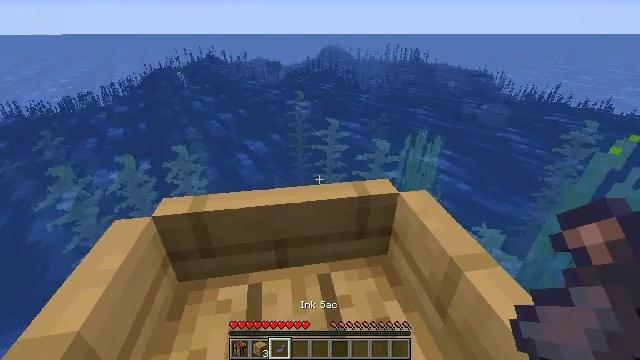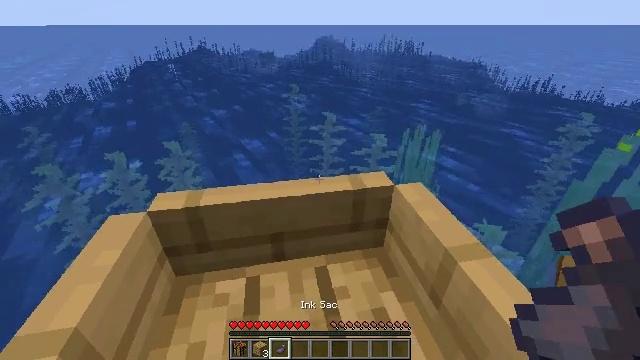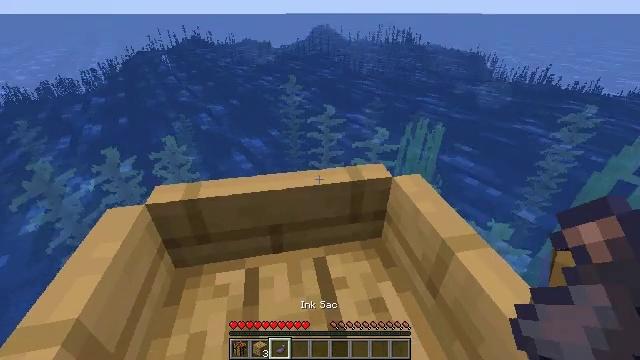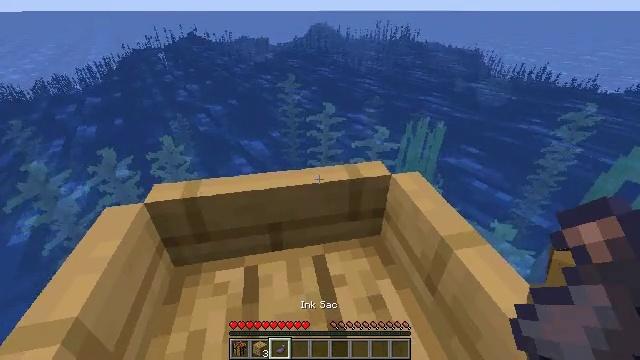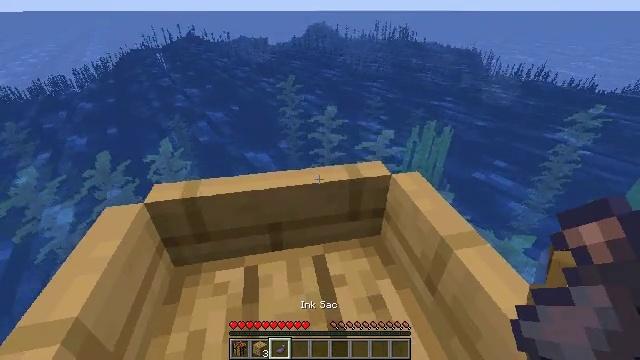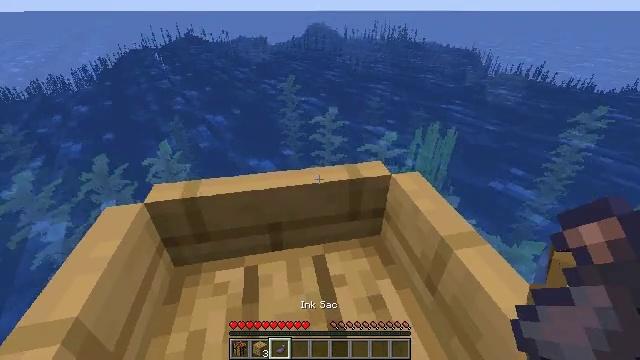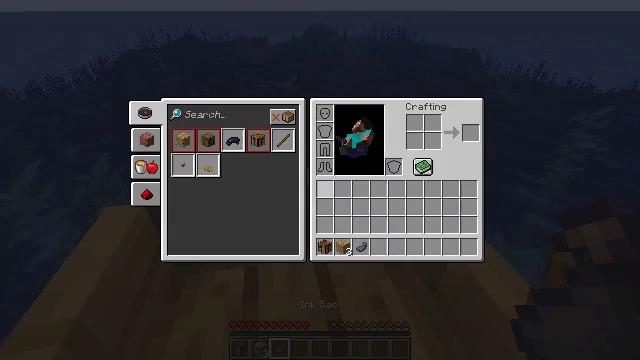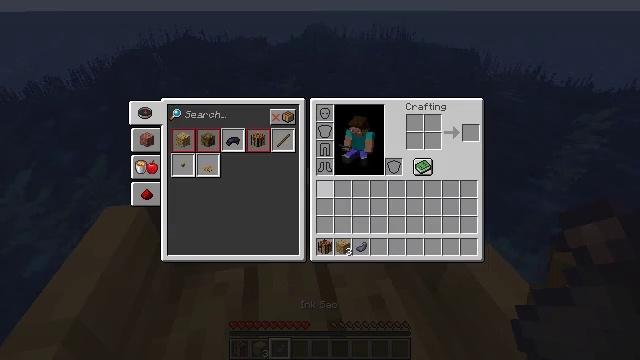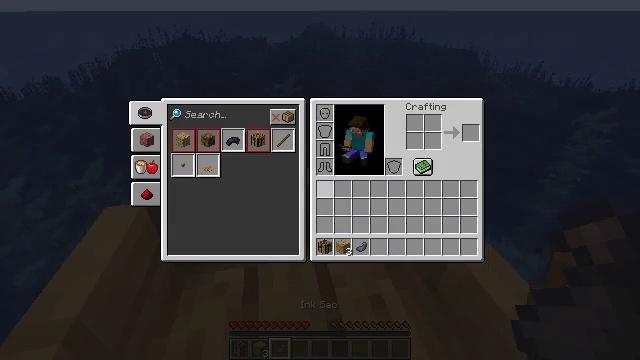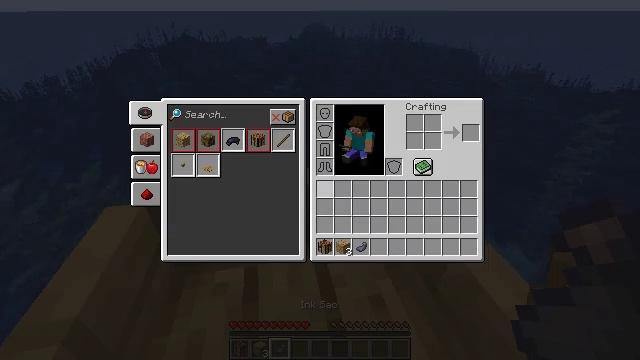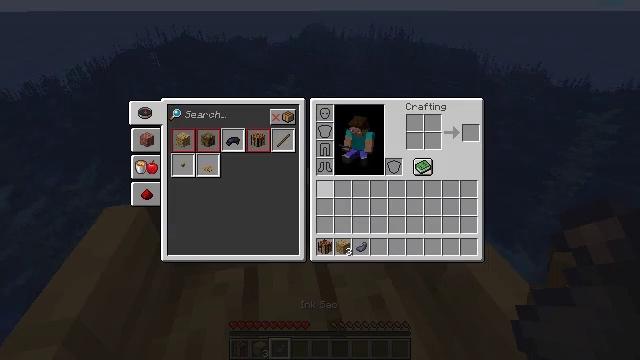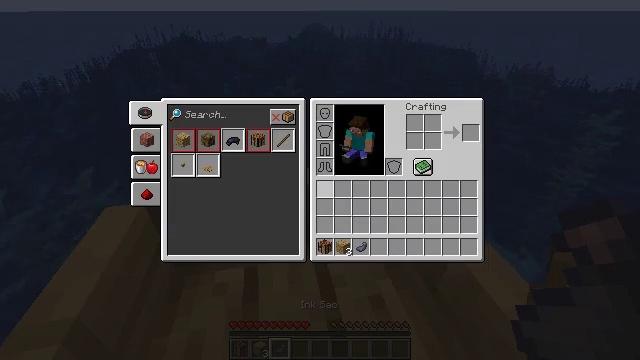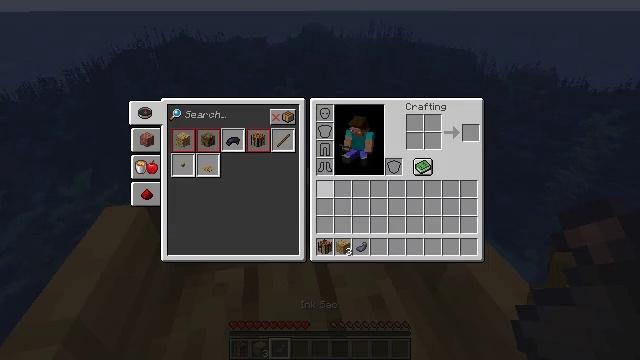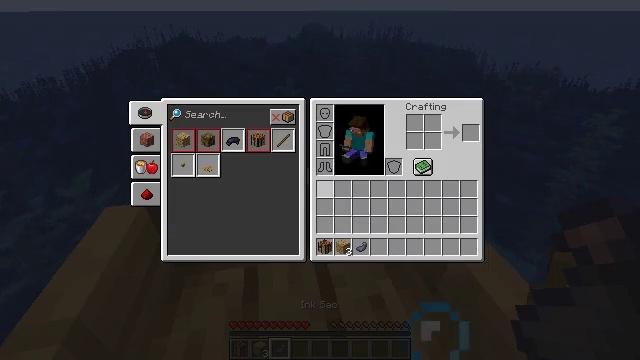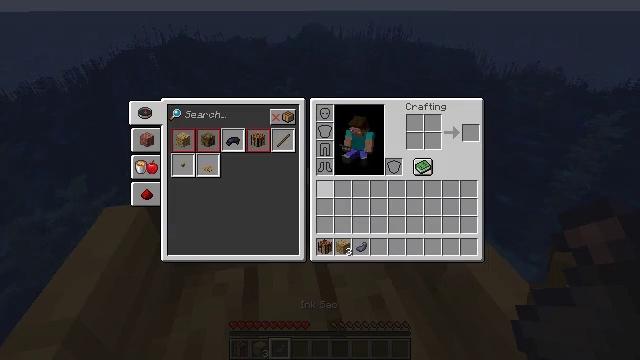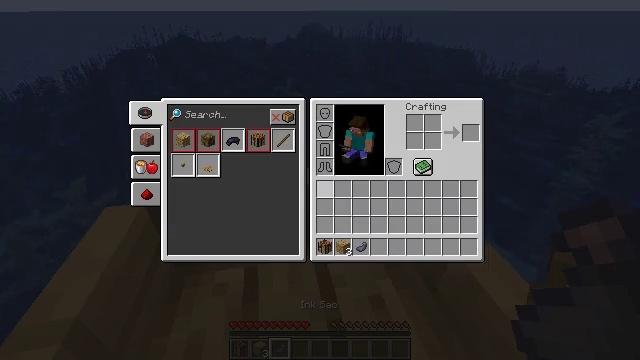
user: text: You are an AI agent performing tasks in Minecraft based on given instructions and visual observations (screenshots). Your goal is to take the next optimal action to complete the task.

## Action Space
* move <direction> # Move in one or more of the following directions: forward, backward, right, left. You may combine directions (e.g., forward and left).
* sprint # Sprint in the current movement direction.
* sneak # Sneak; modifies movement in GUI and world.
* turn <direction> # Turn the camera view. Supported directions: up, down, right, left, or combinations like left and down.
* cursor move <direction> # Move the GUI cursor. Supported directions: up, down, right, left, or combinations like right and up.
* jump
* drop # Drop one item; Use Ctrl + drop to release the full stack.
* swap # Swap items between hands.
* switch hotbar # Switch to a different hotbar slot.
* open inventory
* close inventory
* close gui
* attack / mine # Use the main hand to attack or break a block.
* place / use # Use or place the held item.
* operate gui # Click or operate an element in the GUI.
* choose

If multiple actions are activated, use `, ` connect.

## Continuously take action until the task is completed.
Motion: motion action
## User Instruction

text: Collect kelp by swimming through it.
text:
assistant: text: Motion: turn right and down
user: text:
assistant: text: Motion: turn down
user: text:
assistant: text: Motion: no_op
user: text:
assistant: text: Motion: no_op
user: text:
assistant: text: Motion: no_op
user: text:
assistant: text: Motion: open inventory
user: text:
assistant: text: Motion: open inventory
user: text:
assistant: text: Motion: open inventory
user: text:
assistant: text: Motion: open inventory
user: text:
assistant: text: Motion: open inventory
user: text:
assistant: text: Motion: no_op
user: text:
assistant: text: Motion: no_op
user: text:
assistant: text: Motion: no_op
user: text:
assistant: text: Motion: no_op
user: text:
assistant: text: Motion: no_op
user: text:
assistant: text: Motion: no_op
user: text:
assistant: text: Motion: no_op
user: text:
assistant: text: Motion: no_op
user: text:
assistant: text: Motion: close inventory
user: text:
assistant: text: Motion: close inventory
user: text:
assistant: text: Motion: close inventory
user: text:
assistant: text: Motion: close inventory
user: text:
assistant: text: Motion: turn right, close inventory
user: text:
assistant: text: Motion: turn right
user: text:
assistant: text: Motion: turn right
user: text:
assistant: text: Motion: turn right and down
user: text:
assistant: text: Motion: turn right and down
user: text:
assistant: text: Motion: turn right and down
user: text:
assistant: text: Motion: turn right and down
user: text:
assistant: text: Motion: turn right